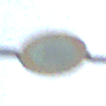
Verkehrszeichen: VerbotFahrzeugeAllerArt
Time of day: MorningAfternoon
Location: Outdoor (Nature)
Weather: PartlyCloudy
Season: NotSpecified
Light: Natural